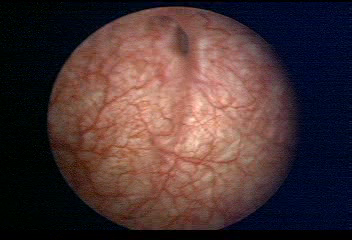
Modality: WLC
Class: Normal mucosa
Bladder cancer association: No